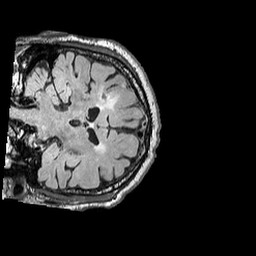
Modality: FLAIR
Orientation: coronal
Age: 75
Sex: male
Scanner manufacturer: siemens
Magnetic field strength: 3 T
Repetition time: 5 s
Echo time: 0.387 s